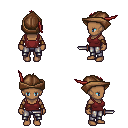
a pixel art fantasy rpg character, female body template, human, dark skin, maroon pirate shirt, metal pants, brunette mohawk hairstyle, leather cap, cloth bracers, dagger, four views (front, back, left, right), 2x2 character sprite sheet, small pixel art, hard edges, no anti-aliasing